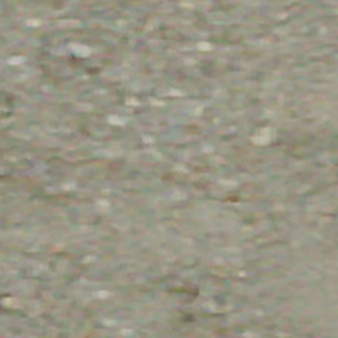
Label: other